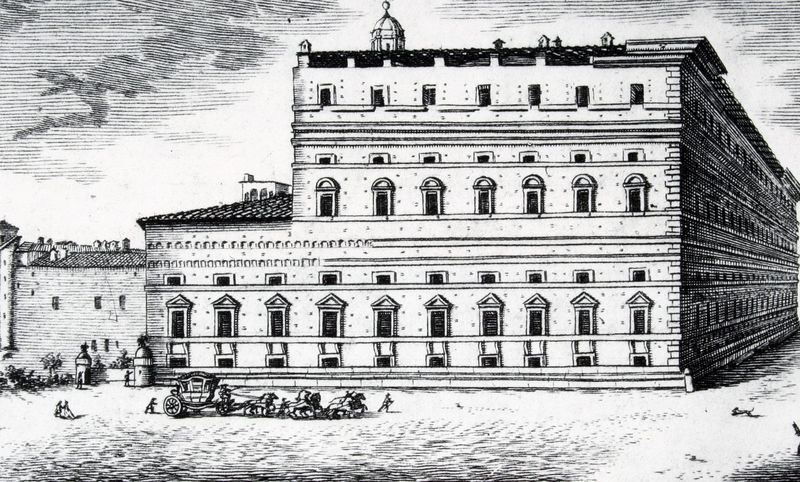
Titel: Der Palazzo Farnese in Piacenza
Künstler: P. Perfetti
Standort: Piacenza
Institution: Biblioteca Comunale
Schlagwörter: dunkel, himmel, schatten, weiß, wolken, menschen, stadt, fenster, grau, hell, laterne, licht, männer, schwarz, skizze, strasse, zeichnung, dach, gebäude, haus, hund, tier, tiere, wolke, architektur, sockel, spitze, bild, signatur, häuser, personen, kontrast, renaissance, dachziegel, kamine, pferde, räder, schornstein, turm, holzschnitt, ecke, ansicht, bogen, fassade, italien, passanten, perspektive, pflaster, vedute, dächer, giebel, mauer, schornsteine, ziegel, grafik, graphik, linien, hof, weis, kutsche, platz, rad, wagen, kuppel, querformat, könig, hotel, tor, zinnen, flucht, bögen, burg, türmchen, türme, palast, palazzo, druck, schraffur, radierung, stich, gross, pflastersteine, schwarzweiß, kutscher, peitsche, entwurf, fries, dreiecksgiebel, rustika, fensterreihen, sims, druckg, gesims, mezzanin, florenz, wächter, stadtmauer, etagen, geschosse, kupferstich, gespann, scheuen, stockwerke, gebälk, bauwerk, aufriss, flachdach, piano nobile, erdgeschoss, palazzo pitti, tambour, riesig, rundgiebel, zwischengeschosse, rundbogengiebel, türm, eckansicht, landauer, eingangstor, gefährt, rafik, gurtgesims, kellergeschoß, gesamtsicht, gepann, kamion, zonne